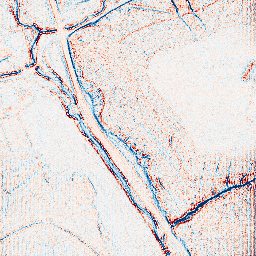
Category: edge_preserving
Decomposition family: anisotropic_diffusion
Decomposition parameters: iterations: 5
kappa: 50
gamma: 0.1
Upsampling method: fft_zeropad
Upsampling parameters: scale: 4
Upsampling scale: 4